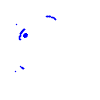
Particle: electron